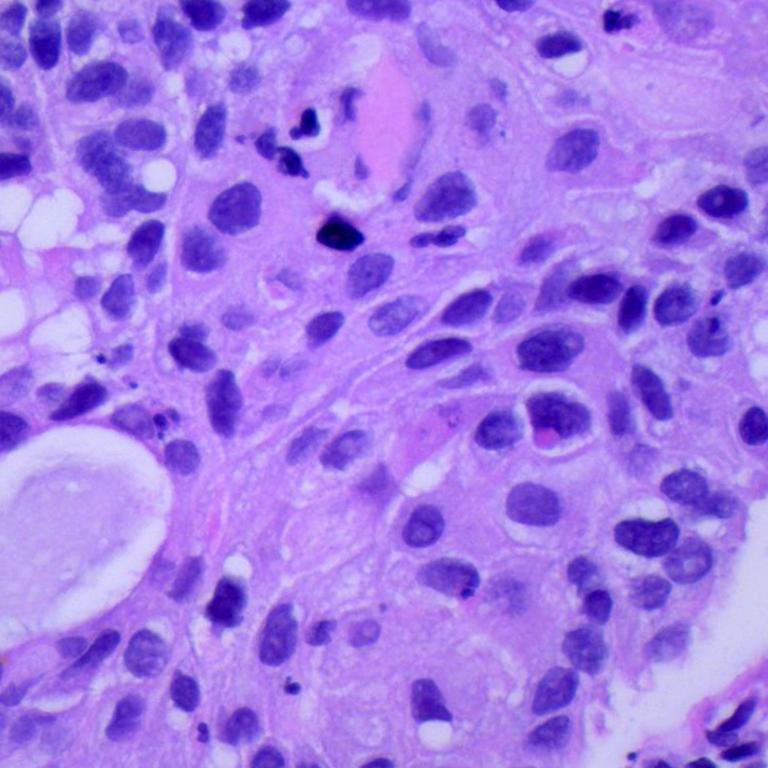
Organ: lung
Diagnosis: squamous carcinomas